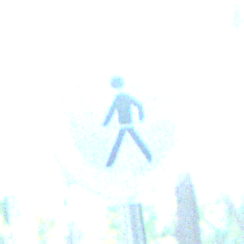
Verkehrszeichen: VerbotFussgaenger
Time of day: MorningAfternoon
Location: Outdoor (Nature)
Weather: Clear
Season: NotSpecified
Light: Natural